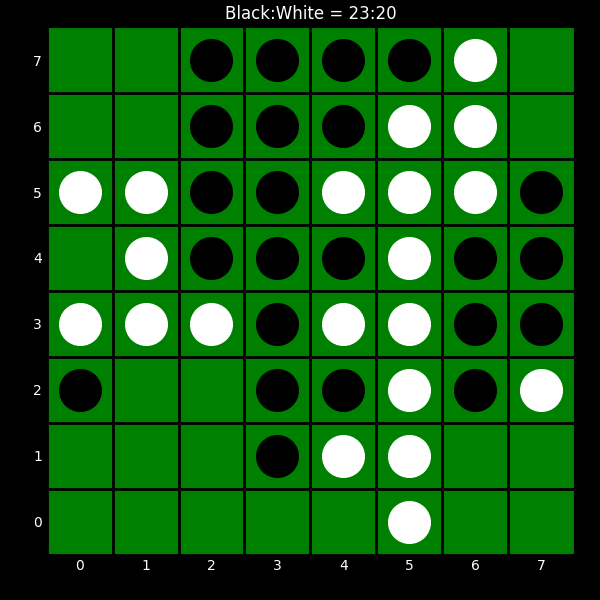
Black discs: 23
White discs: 20